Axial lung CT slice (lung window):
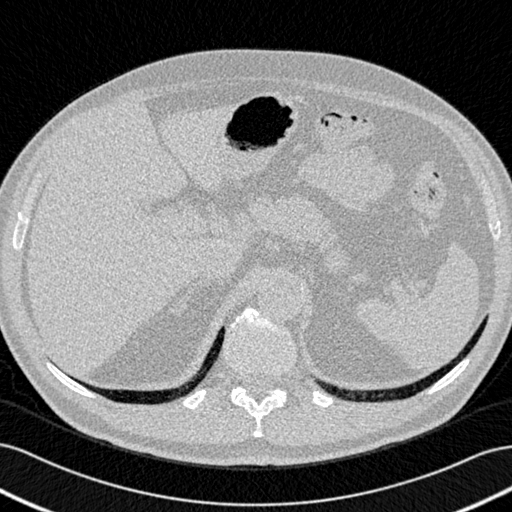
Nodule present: no